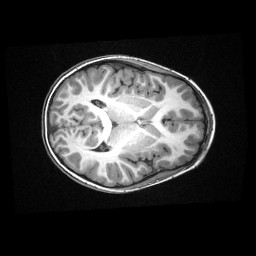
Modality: T1w
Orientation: axial
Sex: male